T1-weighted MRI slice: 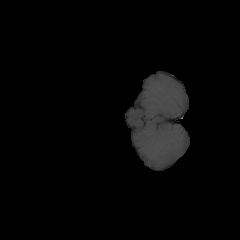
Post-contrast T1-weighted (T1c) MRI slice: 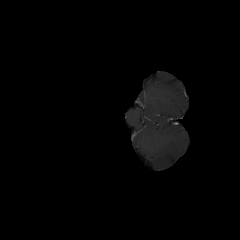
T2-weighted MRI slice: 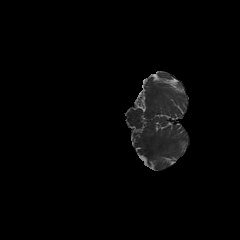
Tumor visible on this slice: no